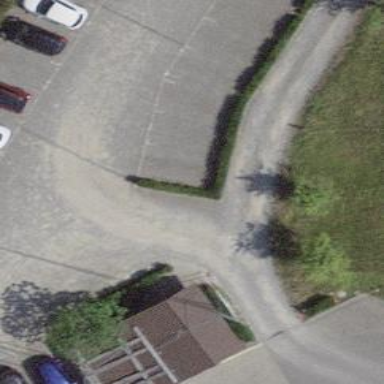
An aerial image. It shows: Driveway made of fine gravel.